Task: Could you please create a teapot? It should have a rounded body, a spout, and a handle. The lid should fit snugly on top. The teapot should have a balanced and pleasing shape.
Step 113:
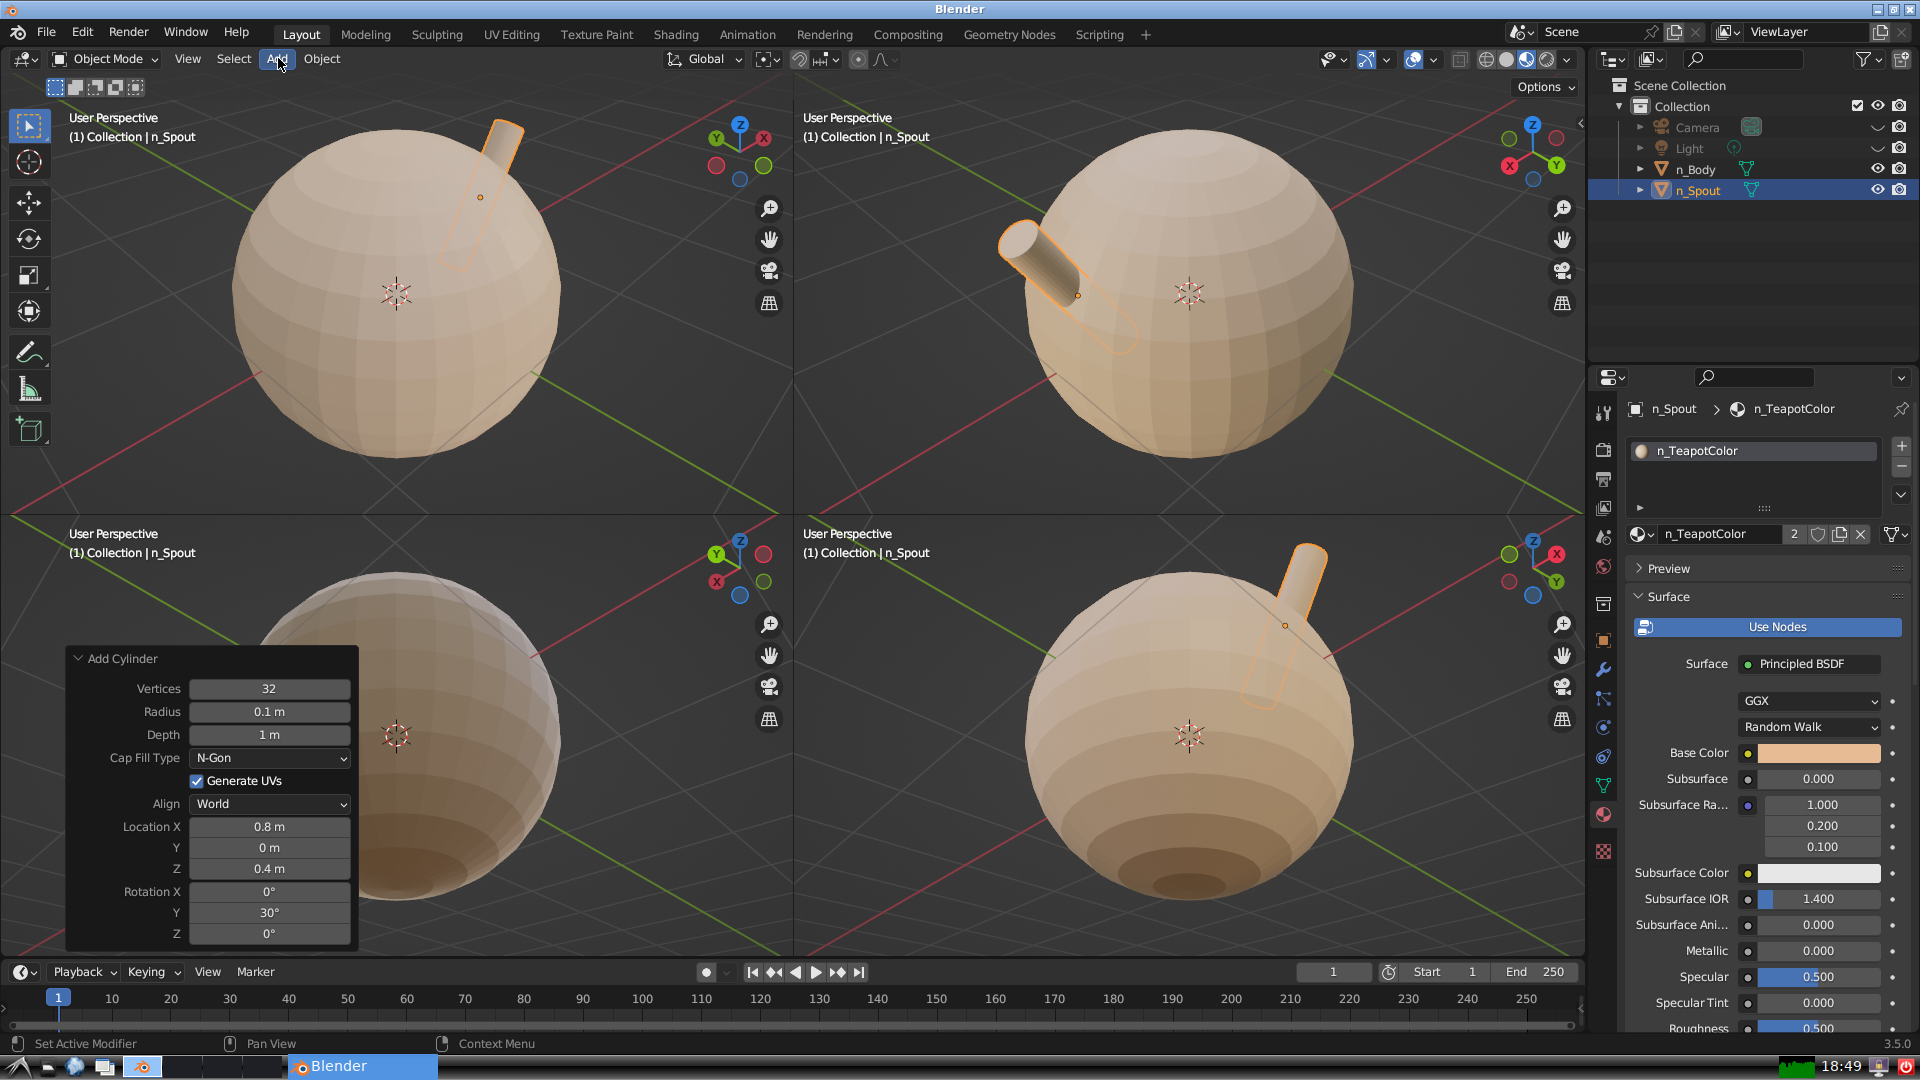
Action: click: no